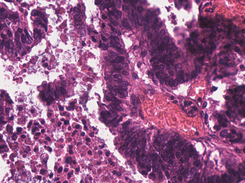
Tumor epithelial tissue: yes
Tumor-associated stroma tissue: yes
Normal tissue: no